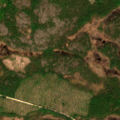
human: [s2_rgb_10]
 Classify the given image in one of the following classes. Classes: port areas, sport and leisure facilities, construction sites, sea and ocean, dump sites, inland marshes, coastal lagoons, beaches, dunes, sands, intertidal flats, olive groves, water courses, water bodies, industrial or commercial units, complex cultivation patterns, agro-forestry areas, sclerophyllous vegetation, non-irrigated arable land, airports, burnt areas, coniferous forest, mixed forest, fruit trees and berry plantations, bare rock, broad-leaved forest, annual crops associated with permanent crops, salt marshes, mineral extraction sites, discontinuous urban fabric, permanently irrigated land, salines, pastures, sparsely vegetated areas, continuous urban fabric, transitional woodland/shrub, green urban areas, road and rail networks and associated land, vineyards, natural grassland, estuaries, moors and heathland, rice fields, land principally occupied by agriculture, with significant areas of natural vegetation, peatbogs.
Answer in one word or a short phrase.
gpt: coniferous forest, mixed forest, transitional woodland/shrub, peatbogs